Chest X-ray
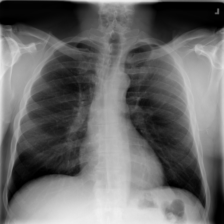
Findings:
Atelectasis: negative
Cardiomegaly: negative
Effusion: positive
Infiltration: positive
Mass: negative
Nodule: negative
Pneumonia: negative
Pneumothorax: negative
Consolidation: negative
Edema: negative
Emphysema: negative
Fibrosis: negative
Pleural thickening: negative
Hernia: negative